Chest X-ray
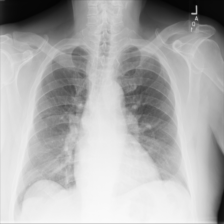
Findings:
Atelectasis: negative
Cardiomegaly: positive
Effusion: negative
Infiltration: negative
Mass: negative
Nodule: negative
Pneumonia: negative
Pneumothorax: negative
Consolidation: negative
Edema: negative
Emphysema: negative
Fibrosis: negative
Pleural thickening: negative
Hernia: negative